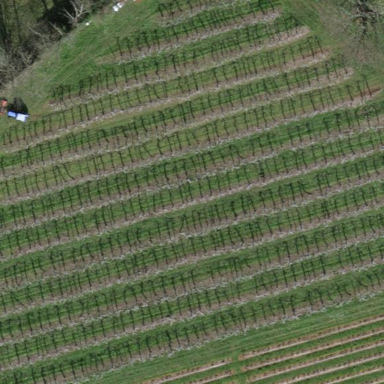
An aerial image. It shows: Orchard.